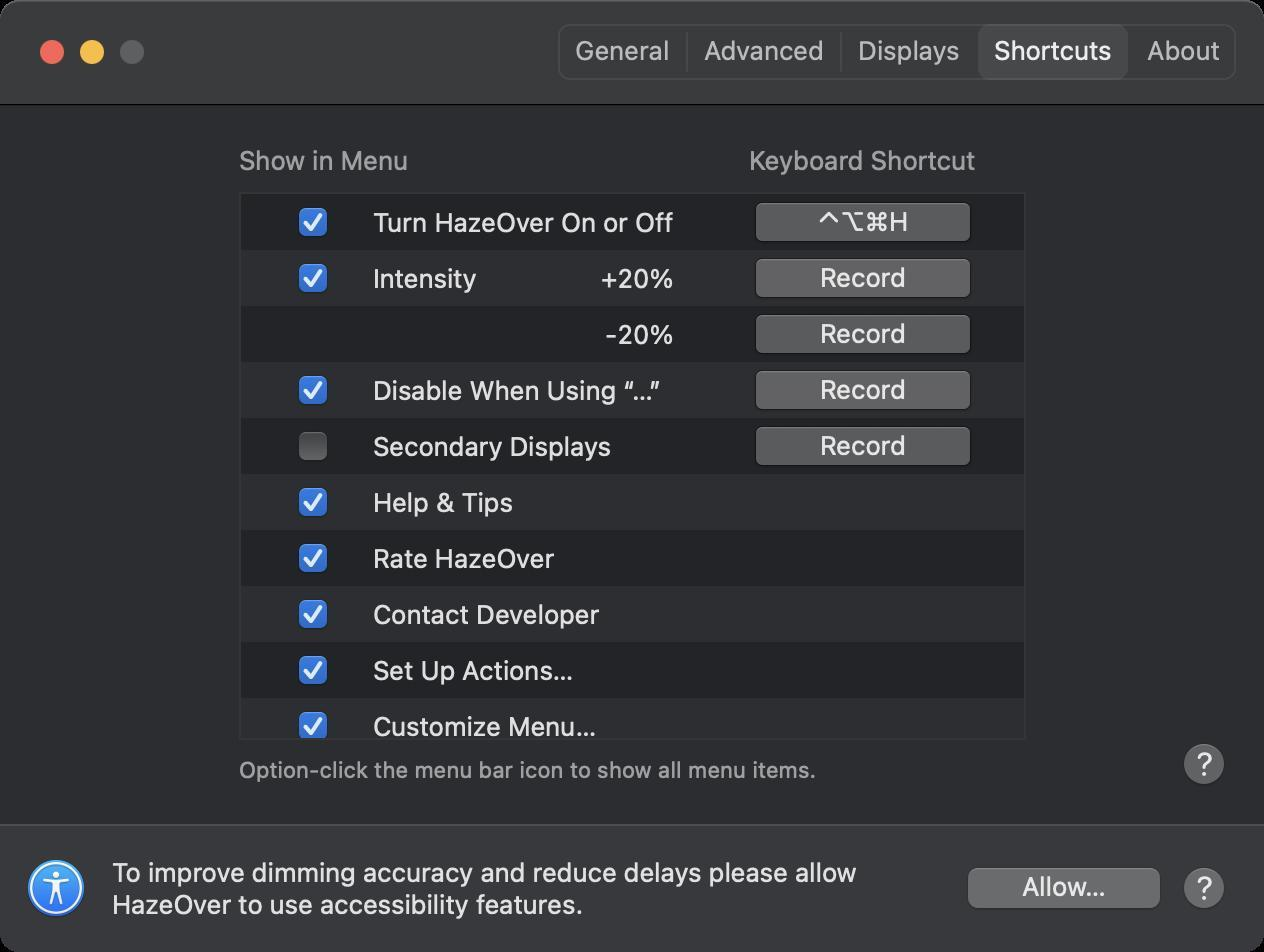
Accessibility tree:
{"name": "", "role": "AXWindow", "description": null, "role_description": "standard window", "value": null, "position": "469.00;130.00", "size": "632;476", "children": [{"name": null, "role": "AXImage", "description": "Accessibility", "role_description": "image", "value": null, "position": "12.00;428.00", "size": "32;32", "children": []}, {"name": null, "role": "AXStaticText", "description": null, "role_description": "text", "value": "To improve dimming accuracy and reduce delays please allow HazeOver to use accessibility features.", "position": "54.00;428.00", "size": "380;32", "children": []}, {"name": "Allow…", "role": "AXButton", "description": null, "role_description": "button", "value": null, "position": "477.00;429.00", "size": "110;32", "children": []}, {"name": null, "role": "AXButton", "description": "Help", "role_description": "button", "value": null, "position": "589.00;433.00", "size": "25;25", "children": []}, {"name": null, "role": "AXScrollArea", "description": null, "role_description": "scroll area", "value": null, "position": "119.50;96.00", "size": "394;274", "children": [{"name": null, "role": "AXTable", "description": null, "role_description": "table", "value": null, "position": "120.50;97.00", "size": "392;308", "children": [{"name": null, "role": "AXRow", "description": null, "role_description": "table row", "value": null, "position": "120.50;97.00", "size": "392;28", "children": [{"name": null, "role": "AXCell", "description": null, "role_description": "cell", "value": null, "position": "126.50;98.00", "size": "60;26", "children": [{"name": "", "role": "AXCheckBox", "description": null, "role_description": "checkbox", "value": 1, "position": "147.50;102.00", "size": "18;18", "children": []}]}, {"name": null, "role": "AXCell", "description": null, "role_description": "cell", "value": null, "position": "186.50;98.00", "size": "150;26", "children": [{"name": null, "role": "AXStaticText", "description": null, "role_description": "text", "value": "Turn HazeOver On or Off", "position": "184.50;103.00", "size": "154;16", "children": []}]}, {"name": null, "role": "AXCell", "description": null, "role_description": "cell", "value": null, "position": "337.00;98.00", "size": "169;26", "children": [{"name": null, "role": "AXButton", "description": null, "role_description": "shortcut", "value": "Control-Option-Command-H", "position": "376.00;98.50", "size": "111;26", "children": []}]}]}, {"name": null, "role": "AXRow", "description": null, "role_description": "table row", "value": null, "position": "120.50;125.00", "size": "392;28", "children": [{"name": null, "role": "AXCell", "description": null, "role_description": "cell", "value": null, "position": "126.50;126.00", "size": "60;26", "children": [{"name": "", "role": "AXCheckBox", "description": null, "role_description": "checkbox", "value": 1, "position": "147.50;130.00", "size": "18;18", "children": []}]}, {"name": null, "role": "AXCell", "description": null, "role_description": "cell", "value": null, "position": "186.50;126.00", "size": "150;26", "children": [{"name": null, "role": "AXStaticText", "description": null, "role_description": "text", "value": "Intensity", "position": "184.50;131.00", "size": "110;16", "children": []}, {"name": null, "role": "AXStaticText", "description": null, "role_description": "text", "value": "+20%", "position": "298.50;131.00", "size": "40;16", "children": []}]}, {"name": null, "role": "AXCell", "description": null, "role_description": "cell", "value": null, "position": "337.00;126.00", "size": "169;26", "children": [{"name": null, "role": "AXButton", "description": null, "role_description": "shortcut", "value": "Not set", "position": "376.00;126.50", "size": "111;26", "children": []}]}]}, {"name": null, "role": "AXRow", "description": null, "role_description": "table row", "value": null, "position": "120.50;153.00", "size": "392;28", "children": [{"name": null, "role": "AXCell", "description": null, "role_description": "cell", "value": null, "position": "126.50;154.00", "size": "60;26", "children": []}, {"name": null, "role": "AXCell", "description": null, "role_description": "cell", "value": null, "position": "186.50;154.00", "size": "150;26", "children": [{"name": null, "role": "AXStaticText", "description": null, "role_description": "text", "value": "", "position": "184.50;159.00", "size": "112;16", "children": []}, {"name": null, "role": "AXStaticText", "description": null, "role_description": "text", "value": "-20%", "position": "300.50;159.00", "size": "38;16", "children": []}]}, {"name": null, "role": "AXCell", "description": null, "role_description": "cell", "value": null, "position": "337.00;154.00", "size": "169;26", "children": [{"name": null, "role": "AXButton", "description": null, "role_description": "shortcut", "value": "Not set", "position": "376.00;154.50", "size": "111;26", "children": []}]}]}, {"name": null, "role": "AXRow", "description": null, "role_description": "table row", "value": null, "position": "120.50;181.00", "size": "392;28", "children": [{"name": null, "role": "AXCell", "description": null, "role_description": "cell", "value": null, "position": "126.50;182.00", "size": "60;26", "children": [{"name": "", "role": "AXCheckBox", "description": null, "role_description": "checkbox", "value": 1, "position": "147.50;186.00", "size": "18;18", "children": []}]}, {"name": null, "role": "AXCell", "description": null, "role_description": "cell", "value": null, "position": "186.50;182.00", "size": "150;26", "children": [{"name": null, "role": "AXStaticText", "description": null, "role_description": "text", "value": "Disable When Using “…”", "position": "184.50;187.00", "size": "154;16", "children": []}]}, {"name": null, "role": "AXCell", "description": null, "role_description": "cell", "value": null, "position": "337.00;182.00", "size": "169;26", "children": [{"name": null, "role": "AXButton", "description": null, "role_description": "shortcut", "value": "Not set", "position": "376.00;182.50", "size": "111;26", "children": []}]}]}, {"name": null, "role": "AXRow", "description": null, "role_description": "table row", "value": null, "position": "120.50;209.00", "size": "392;28", "children": [{"name": null, "role": "AXCell", "description": null, "role_description": "cell", "value": null, "position": "126.50;210.00", "size": "60;26", "children": [{"name": "", "role": "AXCheckBox", "description": null, "role_description": "checkbox", "value": 0, "position": "147.50;214.00", "size": "18;18", "children": []}]}, {"name": null, "role": "AXCell", "description": null, "role_description": "cell", "value": null, "position": "186.50;210.00", "size": "150;26", "children": [{"name": null, "role": "AXStaticText", "description": null, "role_description": "text", "value": "Secondary Displays", "position": "184.50;215.00", "size": "154;16", "children": []}]}, {"name": null, "role": "AXCell", "description": null, "role_description": "cell", "value": null, "position": "337.00;210.00", "size": "169;26", "children": [{"name": null, "role": "AXButton", "description": null, "role_description": "shortcut", "value": "Not set", "position": "376.00;210.50", "size": "111;26", "children": []}]}]}, {"name": null, "role": "AXRow", "description": null, "role_description": "table row", "value": null, "position": "120.50;237.00", "size": "392;28", "children": [{"name": null, "role": "AXCell", "description": null, "role_description": "cell", "value": null, "position": "126.50;238.00", "size": "60;26", "children": [{"name": "", "role": "AXCheckBox", "description": null, "role_description": "checkbox", "value": 1, "position": "147.50;242.00", "size": "18;18", "children": []}]}, {"name": null, "role": "AXCell", "description": null, "role_description": "cell", "value": null, "position": "186.50;238.00", "size": "150;26", "children": [{"name": null, "role": "AXStaticText", "description": null, "role_description": "text", "value": "Help & Tips", "position": "184.50;243.00", "size": "154;16", "children": []}]}, {"name": null, "role": "AXCell", "description": null, "role_description": "cell", "value": null, "position": "337.00;238.00", "size": "169;26", "children": []}]}, {"name": null, "role": "AXRow", "description": null, "role_description": "table row", "value": null, "position": "120.50;265.00", "size": "392;28", "children": [{"name": null, "role": "AXCell", "description": null, "role_description": "cell", "value": null, "position": "126.50;266.00", "size": "60;26", "children": [{"name": "", "role": "AXCheckBox", "description": null, "role_description": "checkbox", "value": 1, "position": "147.50;270.00", "size": "18;18", "children": []}]}, {"name": null, "role": "AXCell", "description": null, "role_description": "cell", "value": null, "position": "186.50;266.00", "size": "150;26", "children": [{"name": null, "role": "AXStaticText", "description": null, "role_description": "text", "value": "Rate HazeOver", "position": "184.50;271.00", "size": "154;16", "children": []}]}, {"name": null, "role": "AXCell", "description": null, "role_description": "cell", "value": null, "position": "337.00;266.00", "size": "169;26", "children": []}]}, {"name": null, "role": "AXRow", "description": null, "role_description": "table row", "value": null, "position": "120.50;293.00", "size": "392;28", "children": [{"name": null, "role": "AXCell", "description": null, "role_description": "cell", "value": null, "position": "126.50;294.00", "size": "60;26", "children": [{"name": "", "role": "AXCheckBox", "description": null, "role_description": "checkbox", "value": 1, "position": "147.50;298.00", "size": "18;18", "children": []}]}, {"name": null, "role": "AXCell", "description": null, "role_description": "cell", "value": null, "position": "186.50;294.00", "size": "150;26", "children": [{"name": null, "role": "AXStaticText", "description": null, "role_description": "text", "value": "Contact Developer", "position": "184.50;299.00", "size": "154;16", "children": []}]}, {"name": null, "role": "AXCell", "description": null, "role_description": "cell", "value": null, "position": "337.00;294.00", "size": "169;26", "children": []}]}, {"name": null, "role": "AXRow", "description": null, "role_description": "table row", "value": null, "position": "120.50;321.00", "size": "392;28", "children": [{"name": null, "role": "AXCell", "description": null, "role_description": "cell", "value": null, "position": "126.50;322.00", "size": "60;26", "children": [{"name": "", "role": "AXCheckBox", "description": null, "role_description": "checkbox", "value": 1, "position": "147.50;326.00", "size": "18;18", "children": []}]}, {"name": null, "role": "AXCell", "description": null, "role_description": "cell", "value": null, "position": "186.50;322.00", "size": "150;26", "children": [{"name": null, "role": "AXStaticText", "description": null, "role_description": "text", "value": "Set Up Actions…", "position": "184.50;327.00", "size": "154;16", "children": []}]}, {"name": null, "role": "AXCell", "description": null, "role_description": "cell", "value": null, "position": "337.00;322.00", "size": "169;26", "children": []}]}, {"name": null, "role": "AXRow", "description": null, "role_description": "table row", "value": null, "position": "120.50;349.00", "size": "392;28", "children": [{"name": null, "role": "AXCell", "description": null, "role_description": "cell", "value": null, "position": "126.50;350.00", "size": "60;26", "children": [{"name": "", "role": "AXCheckBox", "description": null, "role_description": "checkbox", "value": 1, "position": "147.50;354.00", "size": "18;18", "children": []}]}, {"name": null, "role": "AXCell", "description": null, "role_description": "cell", "value": null, "position": "186.50;350.00", "size": "150;26", "children": [{"name": null, "role": "AXStaticText", "description": null, "role_description": "text", "value": "Customize Menu…", "position": "184.50;355.00", "size": "154;16", "children": []}]}, {"name": null, "role": "AXCell", "description": null, "role_description": "cell", "value": null, "position": "337.00;350.00", "size": "169;26", "children": []}]}, {"name": null, "role": "AXRow", "description": null, "role_description": "table row", "value": null, "position": "120.50;377.00", "size": "392;28", "children": [{"name": null, "role": "AXCell", "description": null, "role_description": "cell", "value": null, "position": "126.50;378.00", "size": "60;26", "children": [{"name": "", "role": "AXCheckBox", "description": null, "role_description": "checkbox", "value": 1, "position": "147.50;382.00", "size": "18;18", "children": []}]}, {"name": null, "role": "AXCell", "description": null, "role_description": "cell", "value": null, "position": "186.50;378.00", "size": "150;26", "children": [{"name": null, "role": "AXStaticText", "description": null, "role_description": "text", "value": "Quit HazeOver", "position": "184.50;383.00", "size": "154;16", "children": []}]}, {"name": null, "role": "AXCell", "description": null, "role_description": "cell", "value": null, "position": "337.00;378.00", "size": "169;26", "children": []}]}, {"name": null, "role": "AXColumn", "description": null, "role_description": "column", "value": null, "position": "120.50;97.00", "size": "66;308", "children": []}, {"name": null, "role": "AXColumn", "description": null, "role_description": "column", "value": null, "position": "186.50;97.00", "size": "150;308", "children": []}, {"name": null, "role": "AXColumn", "description": null, "role_description": "column", "value": null, "position": "337.00;97.00", "size": "175;308", "children": []}]}, {"name": null, "role": "AXScrollBar", "description": null, "role_description": "scroll bar", "value": 0.0, "position": "496.00;97.00", "size": "16;272", "children": [{"name": null, "role": "AXValueIndicator", "description": null, "role_description": "value indicator", "value": 0.0, "position": "500.00;98.00", "size": "12;238", "children": []}, {"name": null, "role": "AXButton", "description": null, "role_description": "increment arrow button", "value": null, "position": "496.00;97.00", "size": "0;0", "children": []}, {"name": null, "role": "AXButton", "description": null, "role_description": "decrement arrow button", "value": null, "position": "496.00;97.00", "size": "0;0", "children": []}, {"name": null, "role": "AXButton", "description": null, "role_description": "increment page button", "value": null, "position": "500.00;336.50", "size": "12;32", "children": []}, {"name": null, "role": "AXButton", "description": null, "role_description": "decrement page button", "value": null, "position": "500.00;97.00", "size": "12;1", "children": []}]}]}, {"name": null, "role": "AXButton", "description": "Help", "role_description": "button", "value": null, "position": "589.00;371.00", "size": "25;25", "children": []}, {"name": null, "role": "AXStaticText", "description": null, "role_description": "text", "value": "Show in Menu", "position": "117.50;72.00", "size": "89;16", "children": []}, {"name": null, "role": "AXStaticText", "description": null, "role_description": "text", "value": "Keyboard Shortcut", "position": "372.50;72.00", "size": "118;16", "children": []}, {"name": null, "role": "AXStaticText", "description": null, "role_description": "text", "value": "Option-click the menu bar icon to show all menu items.", "position": "117.50;378.00", "size": "293;14", "children": []}, {"name": null, "role": "AXToolbar", "description": null, "role_description": "toolbar", "value": null, "position": "0.00;0.00", "size": "632;52", "children": []}, {"name": null, "role": "AXRadioGroup", "description": null, "role_description": "radio group", "value": "{\n    \"name\": null,\n    \"role\": \"AXRadioButton\",\n    \"description\": \"Shortcuts\",\n    \"role_description\": \"radio button\",\n    \"value\": 1,\n    \"position\": \"489.00;6.00\",\n    \"size\": \"76;40\",\n    \"children\": []\n}", "position": "273.00;6.00", "size": "351;40", "children": [{"name": null, "role": "AXRadioButton", "description": "General", "role_description": "radio button", "value": 0, "position": "273.00;6.00", "size": "71;40", "children": []}, {"name": null, "role": "AXRadioButton", "description": "Advanced", "role_description": "radio button", "value": 0, "position": "344.00;6.00", "size": "77;40", "children": []}, {"name": null, "role": "AXRadioButton", "description": "Displays", "role_description": "radio button", "value": 0, "position": "421.00;6.00", "size": "68;40", "children": []}, {"name": null, "role": "AXRadioButton", "description": "Shortcuts", "role_description": "radio button", "value": 1, "position": "489.00;6.00", "size": "76;40", "children": []}, {"name": null, "role": "AXRadioButton", "description": "About", "role_description": "radio button", "value": 0, "position": "565.00;6.00", "size": "59;40", "children": []}]}, {"name": null, "role": "AXButton", "description": null, "role_description": "close button", "value": null, "position": "19.00;18.00", "size": "14;16", "children": []}, {"name": null, "role": "AXButton", "description": null, "role_description": "zoom button", "value": null, "position": "59.00;18.00", "size": "14;16", "children": [{"name": null, "role": "AXGroup", "description": null, "role_description": "group", "value": null, "position": "59.00;18.00", "size": "14;16", "children": [{"name": null, "role": "AXGroup", "description": null, "role_description": "group", "value": null, "position": "59.00;18.00", "size": "14;16", "children": []}]}]}, {"name": null, "role": "AXButton", "description": null, "role_description": "minimize button", "value": null, "position": "39.00;18.00", "size": "14;16", "children": []}]}